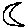
Label: moon